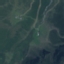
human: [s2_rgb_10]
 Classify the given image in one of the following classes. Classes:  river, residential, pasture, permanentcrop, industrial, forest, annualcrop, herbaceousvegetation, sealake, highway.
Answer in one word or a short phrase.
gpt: HerbaceousVegetation